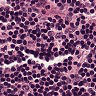
Metastatic tissue present: no